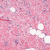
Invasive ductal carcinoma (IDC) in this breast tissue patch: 1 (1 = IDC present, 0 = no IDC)